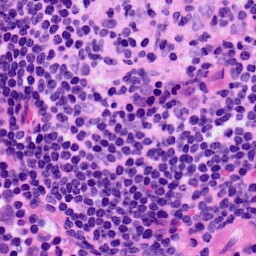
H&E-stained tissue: LymphNode